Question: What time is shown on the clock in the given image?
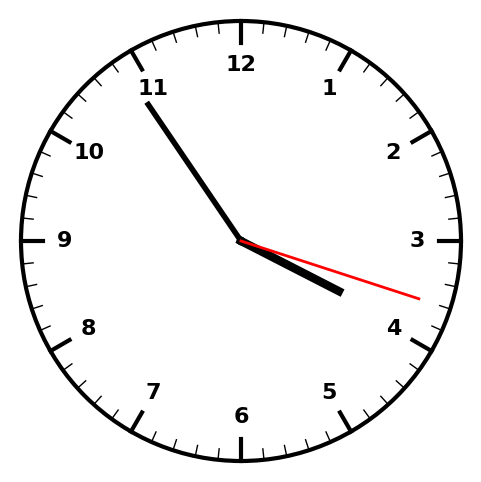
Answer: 03:54:18